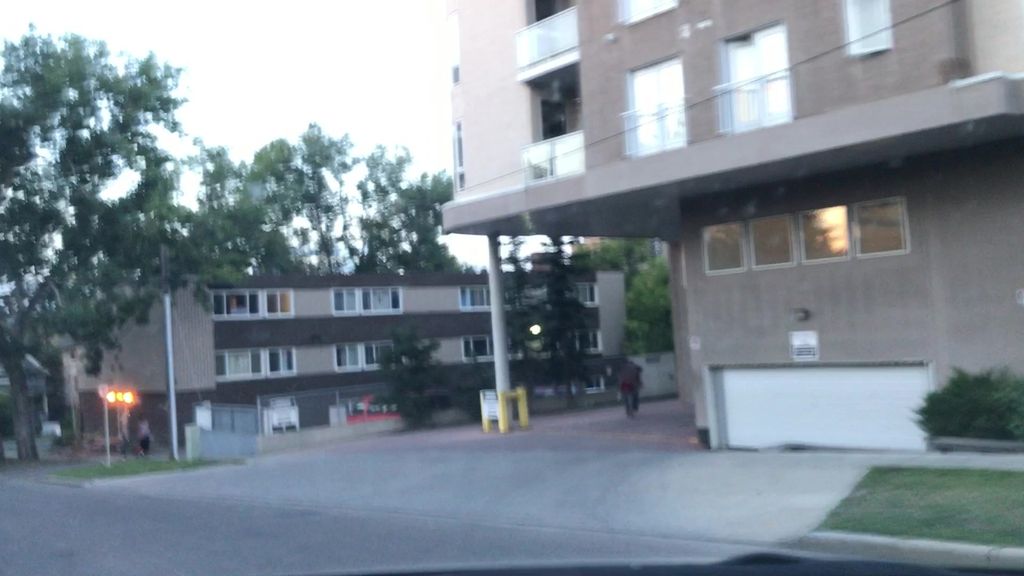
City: calgary